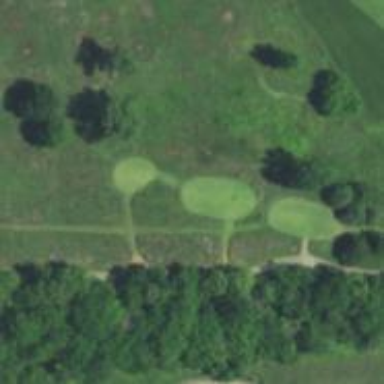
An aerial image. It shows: Path for both road and golf.